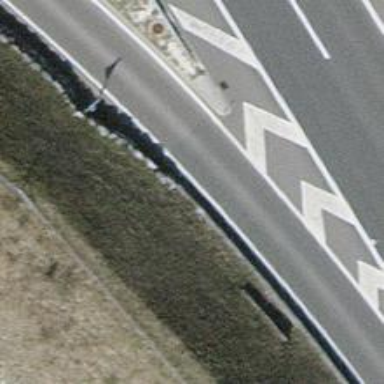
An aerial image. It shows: Asphalt motorway link.